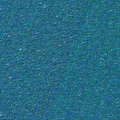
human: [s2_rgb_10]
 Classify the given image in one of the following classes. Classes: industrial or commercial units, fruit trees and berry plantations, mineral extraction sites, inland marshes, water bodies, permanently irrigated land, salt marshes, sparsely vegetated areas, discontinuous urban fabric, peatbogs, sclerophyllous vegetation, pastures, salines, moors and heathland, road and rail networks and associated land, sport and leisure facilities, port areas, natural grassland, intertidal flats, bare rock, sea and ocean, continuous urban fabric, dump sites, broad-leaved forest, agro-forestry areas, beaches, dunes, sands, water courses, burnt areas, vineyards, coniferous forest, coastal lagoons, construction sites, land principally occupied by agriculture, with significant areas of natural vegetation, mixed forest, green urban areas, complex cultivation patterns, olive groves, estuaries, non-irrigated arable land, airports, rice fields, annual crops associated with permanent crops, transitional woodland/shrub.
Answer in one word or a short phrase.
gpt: sea and ocean